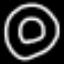
Label: donut